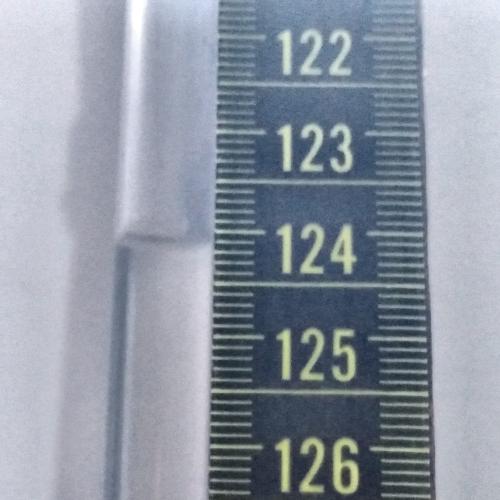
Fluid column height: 124.1 cm